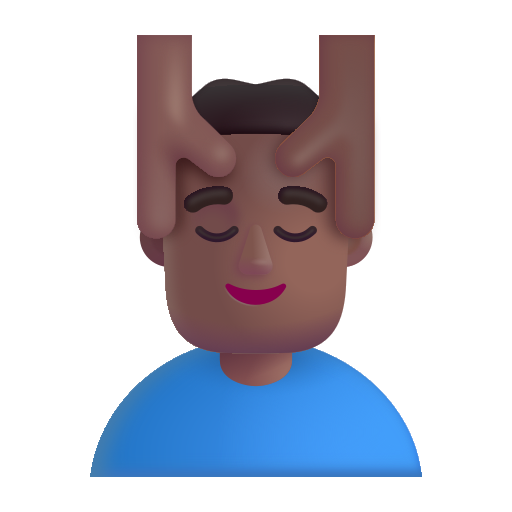
man getting massage color  dark